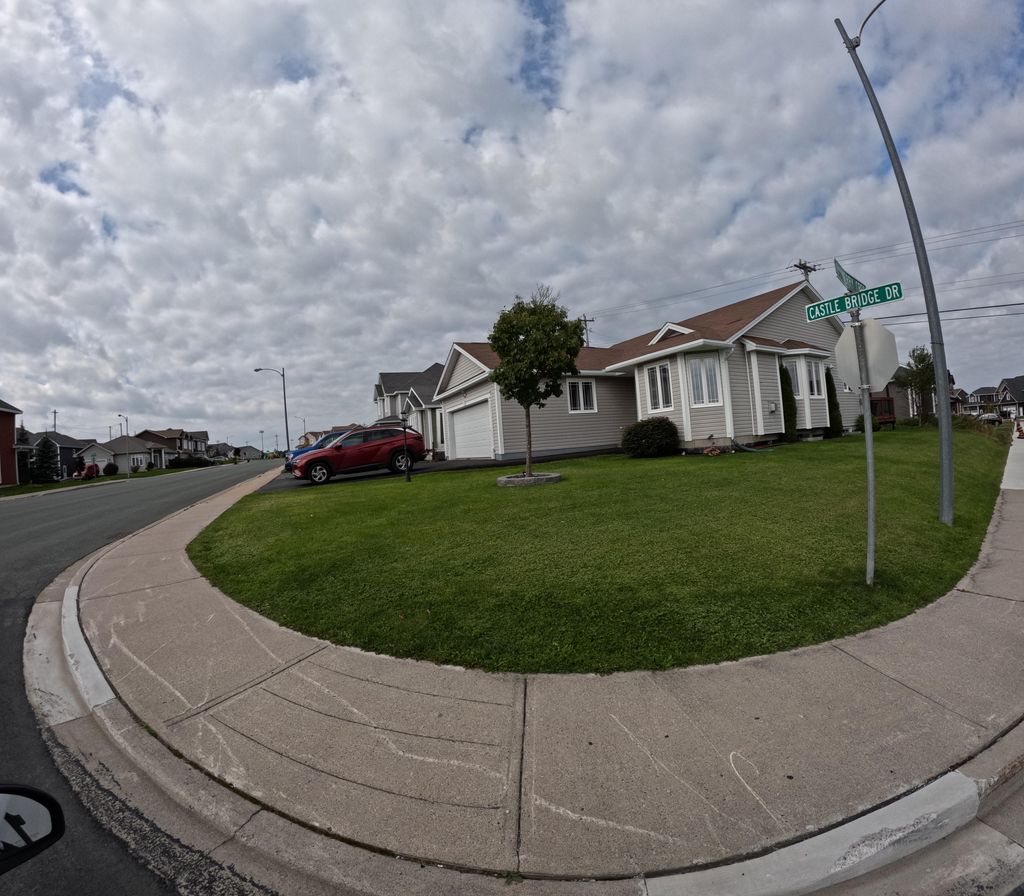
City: st_johns